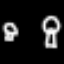
Label: mushroom